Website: macys
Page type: cart
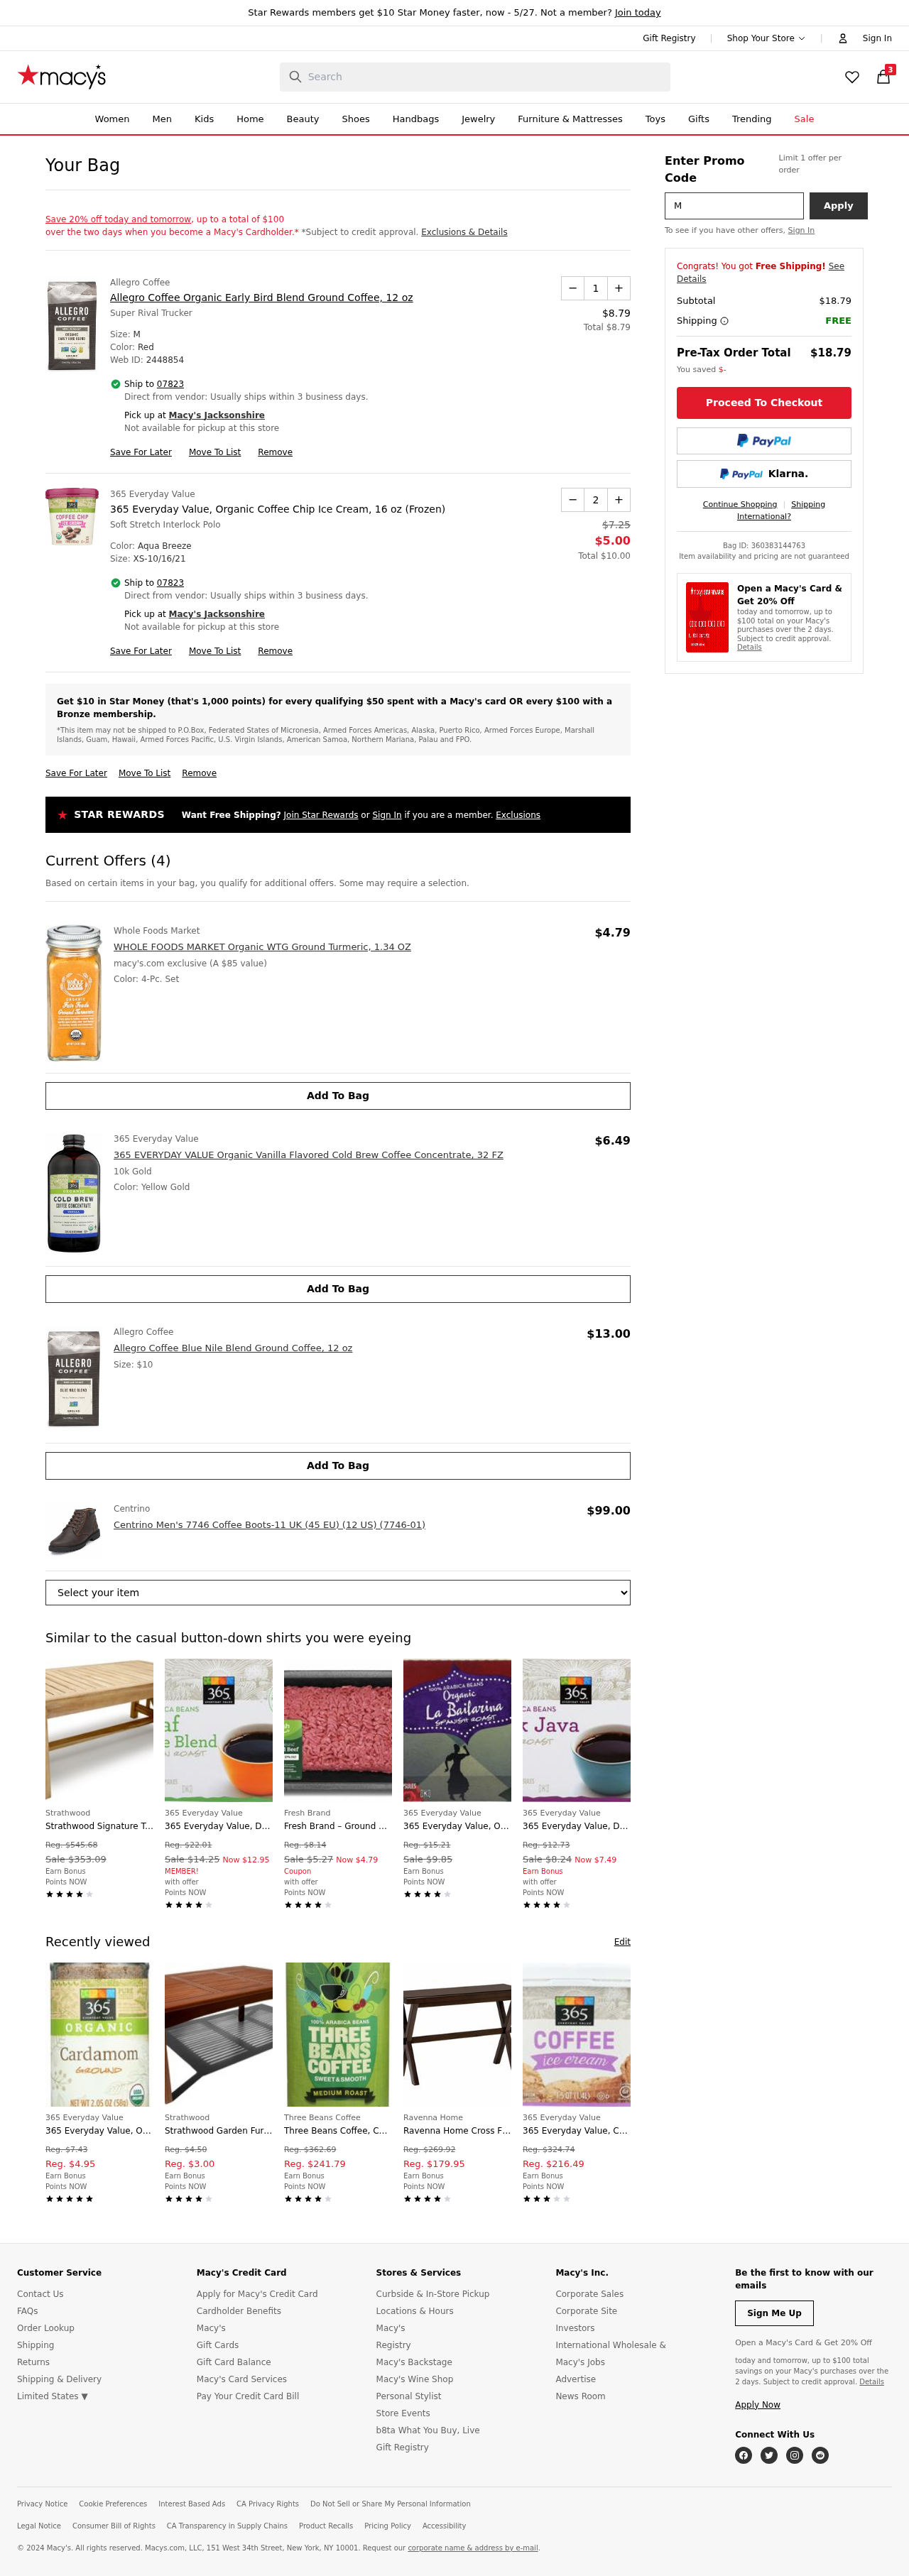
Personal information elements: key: PII_CITY
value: Jacksonshire
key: PII_POSTCODE
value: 07823
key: PII_PROMO_CODE
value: MFXK05
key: PII_POSTCODE2
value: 07823
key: PII_CITY2
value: Jacksonshire
Product elements: key: PRODUCT1_BRAND
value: Allegro Coffee
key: PRODUCT1_NAME
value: Allegro Coffee Organic Early Bird Blend Ground Coffee, 12 oz
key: PRODUCT1_PRICE
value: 8.79
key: PRODUCT1_QUANTITY
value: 1
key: PRODUCT2_BRAND
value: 365 Everyday Value
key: PRODUCT2_NAME
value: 365 Everyday Value, Organic Coffee Chip Ice Cream, 16 oz (Frozen)
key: PRODUCT2_PRICE
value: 5
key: PRODUCT2_QUANTITY
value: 2
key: PRODUCT3_BRAND
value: Whole Foods Market
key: PRODUCT3_NAME
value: WHOLE FOODS MARKET Organic WTG Ground Turmeric, 1.34 OZ
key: PRODUCT3_PRICE
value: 4.79
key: PRODUCT4_BRAND
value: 365 Everyday Value
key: PRODUCT4_NAME
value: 365 EVERYDAY VALUE Organic Vanilla Flavored Cold Brew Coffee Concentrate, 32 FZ
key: PRODUCT4_PRICE
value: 6.49
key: PRODUCT5_BRAND
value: Allegro Coffee
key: PRODUCT5_NAME
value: Allegro Coffee Blue Nile Blend Ground Coffee, 12 oz
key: PRODUCT5_PRICE
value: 13
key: PRODUCT6_BRAND
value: Centrino
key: PRODUCT6_NAME
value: Centrino Men's 7746 Coffee Boots-11 UK (45 EU) (12 US) (7746-01)
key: PRODUCT6_PRICE
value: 99
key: PRODUCT1_TOTAL
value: Total $8.79
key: PRODUCT2_ORIGINAL_PRICE
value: $7.25
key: PRODUCT2_TOTAL
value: Total $10.00
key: PRODUCT7_BRAND
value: Strathwood
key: PRODUCT7_NAME
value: Strathwood Signature Tavolara Teak Coffee Table
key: PRODUCT7_ORIGINAL_PRICE
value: Reg. $545.68
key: PRODUCT7_SALE_PRICE
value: Sale $353.09
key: PRODUCT8_BRAND
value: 365 Everyday Value
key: PRODUCT8_NAME
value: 365 Everyday Value, Decaf House Blend Coffee Capsules, 12 ct
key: PRODUCT8_ORIGINAL_PRICE
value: Reg. $22.01
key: PRODUCT8_SALE_PRICE
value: Sale $14.25
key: PRODUCT8_PRICE
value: Now $12.95
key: PRODUCT9_BRAND
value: Fresh Brand
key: PRODUCT9_NAME
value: Fresh Brand – Ground Beef 73% Lean/27% Fat, 1 lb
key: PRODUCT9_ORIGINAL_PRICE
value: Reg. $8.14
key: PRODUCT9_SALE_PRICE
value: Sale $5.27
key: PRODUCT9_PRICE
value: Now $4.79
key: PRODUCT10_BRAND
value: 365 Everyday Value
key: PRODUCT10_NAME
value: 365 Everyday Value, Organic La Bailarina Coffee Capsules, 12 ct
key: PRODUCT10_ORIGINAL_PRICE
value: Reg. $15.21
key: PRODUCT10_SALE_PRICE
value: Sale $9.85
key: PRODUCT11_BRAND
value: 365 Everyday Value
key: PRODUCT11_NAME
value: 365 Everyday Value, Dark Java Coffee Capsules, 12 ct
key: PRODUCT11_ORIGINAL_PRICE
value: Reg. $12.73
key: PRODUCT11_SALE_PRICE
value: Sale $8.24
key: PRODUCT11_PRICE
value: Now $7.49
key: PRODUCT12_BRAND
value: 365 Everyday Value
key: PRODUCT12_NAME
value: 365 Everyday Value, Organic Ground Cardamom, 2.05 oz
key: PRODUCT12_ORIGINAL_PRICE
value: Reg. $7.43
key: PRODUCT12_PRICE
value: Reg. $4.95
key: PRODUCT13_BRAND
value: Strathwood
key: PRODUCT13_NAME
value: Strathwood Garden Furniture - Gibranta All-Weather Hardwood Coffee Table
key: PRODUCT13_ORIGINAL_PRICE
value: Reg. $4.50
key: PRODUCT13_PRICE
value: Reg. $3.00
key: PRODUCT14_BRAND
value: Three Beans Coffee
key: PRODUCT14_NAME
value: Three Beans Coffee, Coffee Medium Roast Whole Bean, 14 Ounce
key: PRODUCT14_ORIGINAL_PRICE
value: Reg. $362.69
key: PRODUCT14_PRICE
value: Reg. $241.79
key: PRODUCT15_BRAND
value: Ravenna Home
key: PRODUCT15_NAME
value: Ravenna Home Cross Flush Mounted Wooden Coffee Table
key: PRODUCT15_ORIGINAL_PRICE
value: Reg. $269.92
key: PRODUCT15_PRICE
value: Reg. $179.95
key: PRODUCT16_BRAND
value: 365 Everyday Value
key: PRODUCT16_NAME
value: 365 Everyday Value, Coffee Ice Cream, 48 oz (Frozen)
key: PRODUCT16_ORIGINAL_PRICE
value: Reg. $324.74
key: PRODUCT16_PRICE
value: Reg. $216.49
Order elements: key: ORDER_NUM_ITEMS
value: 3
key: ORDER_SUBTOTAL
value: $18.79
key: ORDER_SUBTOTAL2
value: $18.79
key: ORDER_ID
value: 360383144763
Search elements: key: HEADER_SEARCH
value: Search